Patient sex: M
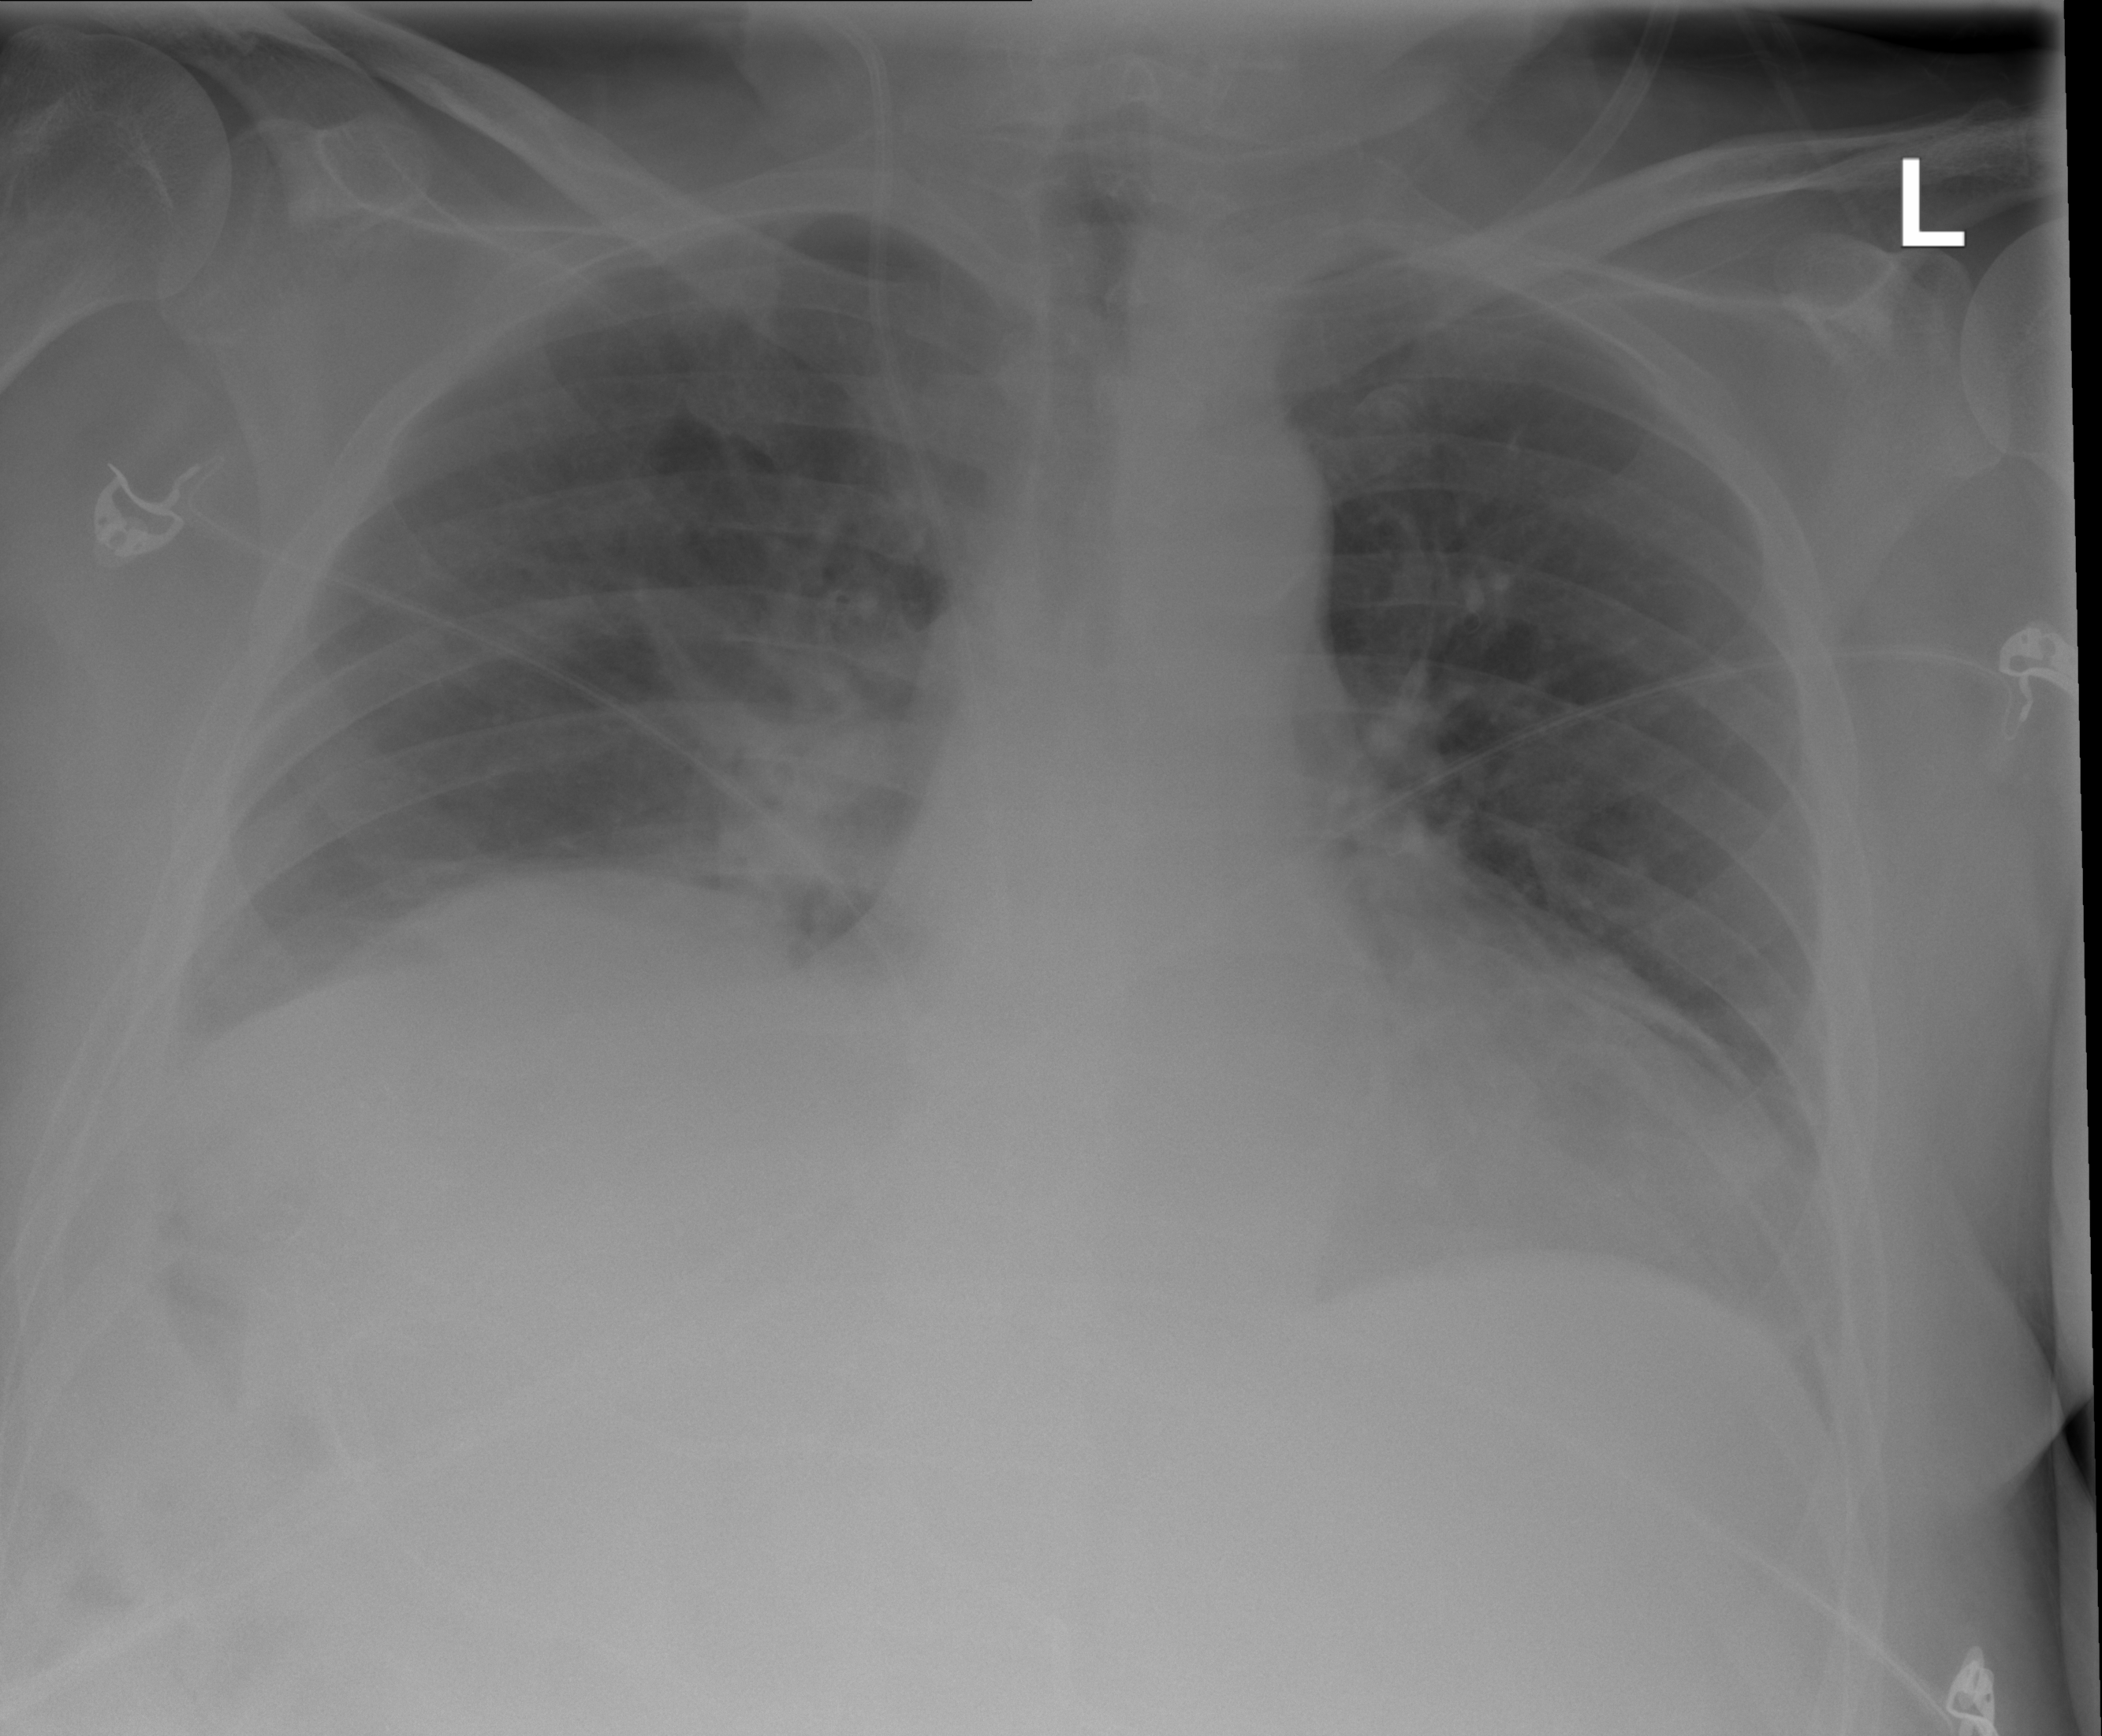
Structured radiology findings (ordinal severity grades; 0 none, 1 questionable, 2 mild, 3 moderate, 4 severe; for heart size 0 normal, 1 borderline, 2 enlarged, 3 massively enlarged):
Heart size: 2
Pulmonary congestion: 0
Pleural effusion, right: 0
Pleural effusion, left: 0
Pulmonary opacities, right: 0
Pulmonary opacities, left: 0
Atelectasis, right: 2
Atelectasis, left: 2